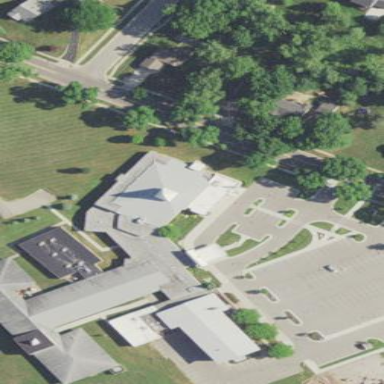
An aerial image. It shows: Building that serves as place of worship.